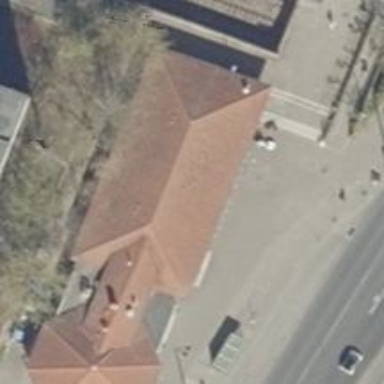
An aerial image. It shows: Kiosk.